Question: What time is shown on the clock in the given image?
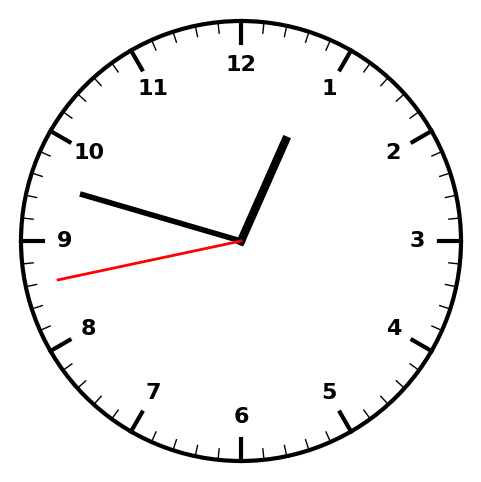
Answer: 12:47:43